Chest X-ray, AP view. Patient: 58 years old, sex F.
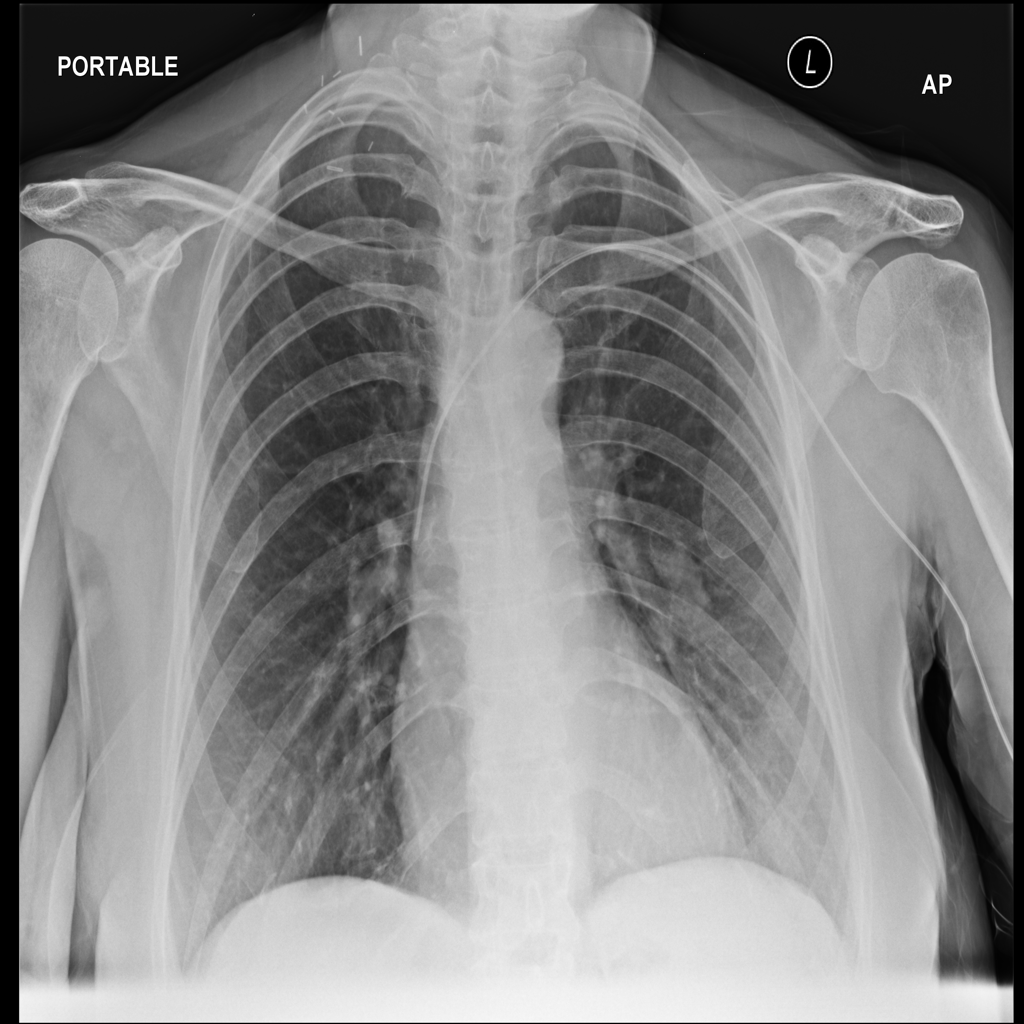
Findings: No Finding